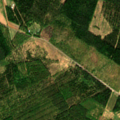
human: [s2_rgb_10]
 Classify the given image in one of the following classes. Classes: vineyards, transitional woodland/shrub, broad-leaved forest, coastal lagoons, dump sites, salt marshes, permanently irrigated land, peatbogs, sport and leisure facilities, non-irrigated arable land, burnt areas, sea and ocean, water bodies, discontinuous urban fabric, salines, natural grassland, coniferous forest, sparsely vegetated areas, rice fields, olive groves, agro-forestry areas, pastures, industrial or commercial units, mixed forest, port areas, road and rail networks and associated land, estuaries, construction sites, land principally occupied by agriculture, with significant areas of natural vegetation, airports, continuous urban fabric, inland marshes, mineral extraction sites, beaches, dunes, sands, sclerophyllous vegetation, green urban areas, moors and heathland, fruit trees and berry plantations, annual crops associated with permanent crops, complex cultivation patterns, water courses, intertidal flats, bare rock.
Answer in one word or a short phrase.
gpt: non-irrigated arable land, coniferous forest, mixed forest, transitional woodland/shrub